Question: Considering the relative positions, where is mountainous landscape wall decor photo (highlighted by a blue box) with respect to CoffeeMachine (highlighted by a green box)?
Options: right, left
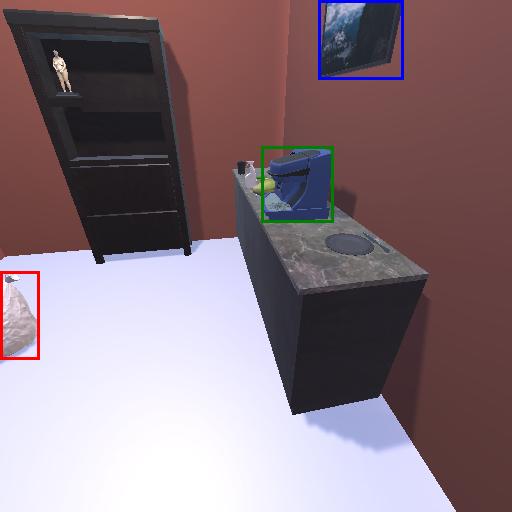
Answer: right